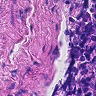
Metastatic tissue present: no